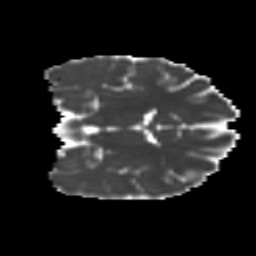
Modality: MD
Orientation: coronal
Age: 18
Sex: male
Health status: ill
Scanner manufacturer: ge
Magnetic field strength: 3 T
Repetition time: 6.752 s
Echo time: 0.079 s